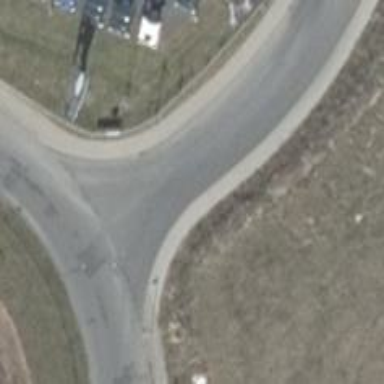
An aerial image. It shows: Road with "give way" sign.